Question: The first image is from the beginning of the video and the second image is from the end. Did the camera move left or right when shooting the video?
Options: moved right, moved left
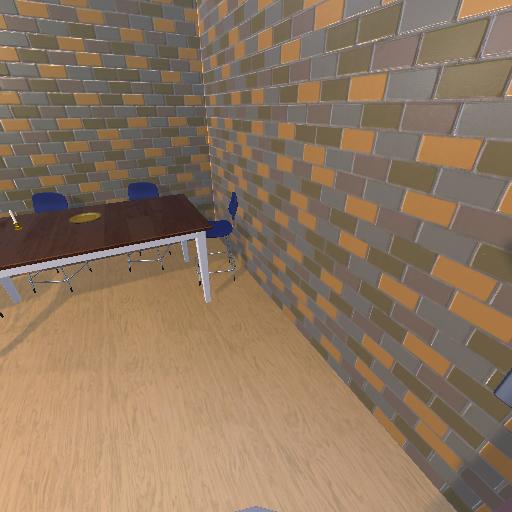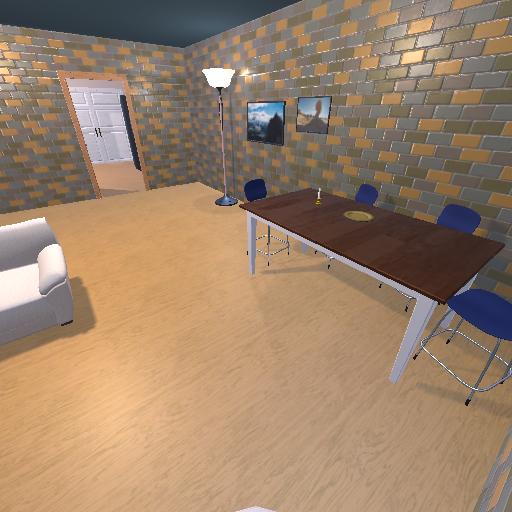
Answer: moved right